Question: I am using a tab widget to simulate the menus in the iphone. Here is a picture of my screen
As you can see the words don't fit within the individual boxes. How can I make the text size smaller for each widget? Also Is there a way to scale down the pictures inside the tabs so they don't look so crammed? So far the icons all "fit to size" so it tries to occupy as much space as possible.
Thanks for the help, see below for my code on the tabs
'''
@Override
public void onCreate(Bundle savedInstanceState) {
// TODO Auto-generated method stub
super.onCreate(savedInstanceState);
setContentView(R.layout.tab_layout);
Resources res = getResources(); // Resource object to get Drawables
TabHost tabHost = getTabHost(); // The activity TabHost
TabHost.TabSpec spec; // Resusable TabSpec for each tab
Intent intent; // Reusable Intent for each tab
intent = new Intent().setClass(this, ImTracking.class);
spec = tabHost
.newTabSpec("imtracking")
.setIndicator("I'm Tracking",
res.getDrawable(R.drawable.mapbutton))
.setContent(intent);
tabHost.addTab(spec);
intent = new Intent().setClass(this, TrackingMe.class);
spec = tabHost
.newTabSpec("trackingme")
.setIndicator("Tracking Me",
res.getDrawable(R.drawable.friends)).setContent(intent);
tabHost.addTab(spec);
intent = new Intent().setClass(this, Settings.class);
spec = tabHost
.newTabSpec("settings")
.setIndicator("Settings",
res.getDrawable(R.drawable.settingsicon))
.setContent(intent);
tabHost.addTab(spec);
intent = new Intent().setClass(this, Review.class);
spec = tabHost.newTabSpec("review")
.setIndicator("Review", res.getDrawable(R.drawable.like))
.setContent(intent);
tabHost.addTab(spec);
intent = new Intent().setClass(this, help.class);
spec = tabHost.newTabSpec("help")
.setIndicator("Help", res.getDrawable(R.drawable.help))
.setContent(intent);
tabHost.addTab(spec);
tabHost.setCurrentTab(0);
'''
EDIT
here is the xml
tab_layout.xml
'''
<TabHost xmlns:android="http://schemas.android.com/apk/res/android"
android:id="@android:id/tabhost"
android:layout_width="fill_parent"
android:layout_height="fill_parent">
<LinearLayout
android:orientation="vertical"
android:layout_width="fill_parent"
android:layout_height="fill_parent"
android:padding="0dp">
<FrameLayout
android:id="@android:id/tabcontent"
android:layout_width="fill_parent"
android:layout_height="wrap_content"
android:padding="0dp"
android:layout_weight="1"/>
<TabWidget
android:id="@android:id/tabs"
android:layout_width="fill_parent"
android:layout_height="wrap_content"
android:layout_weight="0"/>
</LinearLayout>
</TabHost>
'''
tab.xml
'''
<LinearLayout xmlns:android="http://schemas.android.com/apk/res/android"
android:layout_width="fill_parent" android:layout_height="fill_parent" android:gravity="center"
android:orientation="vertical" android:padding="0dp">
<ImageView android:id="@+id/tab_icon" android:layout_width="30dp"
android:layout_height="30dp" android:scaleType="fitCenter" />
<TextView android:id="@+id/tab_text" android:layout_width="wrap_content"
android:layout_height="wrap_content" android:singleLine="true"
android:textStyle="bold" android:gravity="center_horizontal"
android:textSize="10sp" android:padding="3dip" android:ellipsize="marquee"
/>
</LinearLayout>
'''
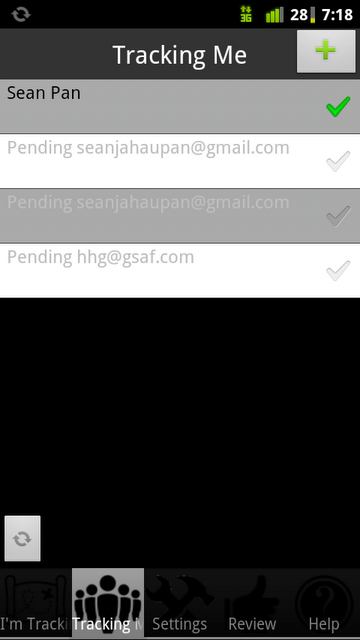
Answer: You could use this implementation of a TabWidget, its custom tabs! You can edit the Layout and Views associated with these custom tabs easily.
Be warned, these tabs don't use the system background for the tab colour when selected / not selected and use the grey look you see in the image below.
<URL>